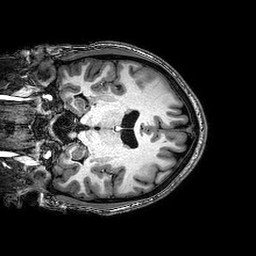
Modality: T1w
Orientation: coronal
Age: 22
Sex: male
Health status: healthy
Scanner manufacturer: philips
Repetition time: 0.008167 s
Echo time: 0.00376 s